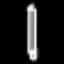
Label: pencil